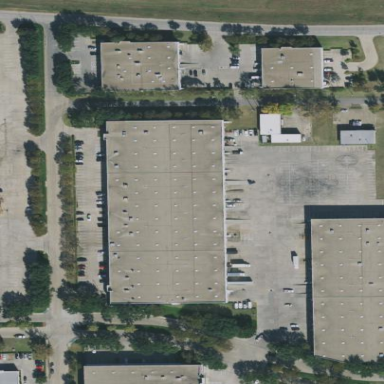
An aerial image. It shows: Warehouse building.